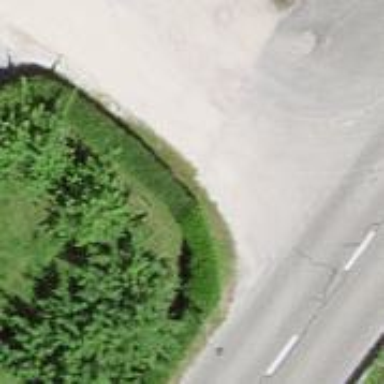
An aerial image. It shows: Hedge barrier.